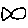
Label: fish